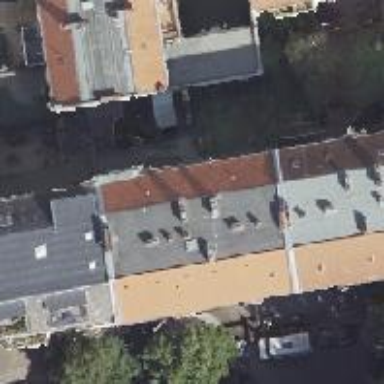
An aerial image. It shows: Apartment building with double saltbox roof shape.